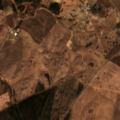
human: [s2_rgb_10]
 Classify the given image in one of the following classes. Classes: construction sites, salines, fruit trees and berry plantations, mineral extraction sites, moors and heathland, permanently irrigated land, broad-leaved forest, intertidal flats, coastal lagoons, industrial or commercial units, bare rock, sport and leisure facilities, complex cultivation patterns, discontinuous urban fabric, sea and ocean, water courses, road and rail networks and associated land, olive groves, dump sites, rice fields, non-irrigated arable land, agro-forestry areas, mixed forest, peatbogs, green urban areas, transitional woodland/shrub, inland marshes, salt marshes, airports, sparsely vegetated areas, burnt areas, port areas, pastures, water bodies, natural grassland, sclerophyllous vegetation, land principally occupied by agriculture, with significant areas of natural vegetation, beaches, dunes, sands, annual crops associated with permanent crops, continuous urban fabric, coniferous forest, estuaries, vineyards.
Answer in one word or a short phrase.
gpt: non-irrigated arable land, complex cultivation patterns, agro-forestry areas, broad-leaved forest, transitional woodland/shrub